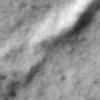
Label: no_change